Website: apple
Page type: receipt
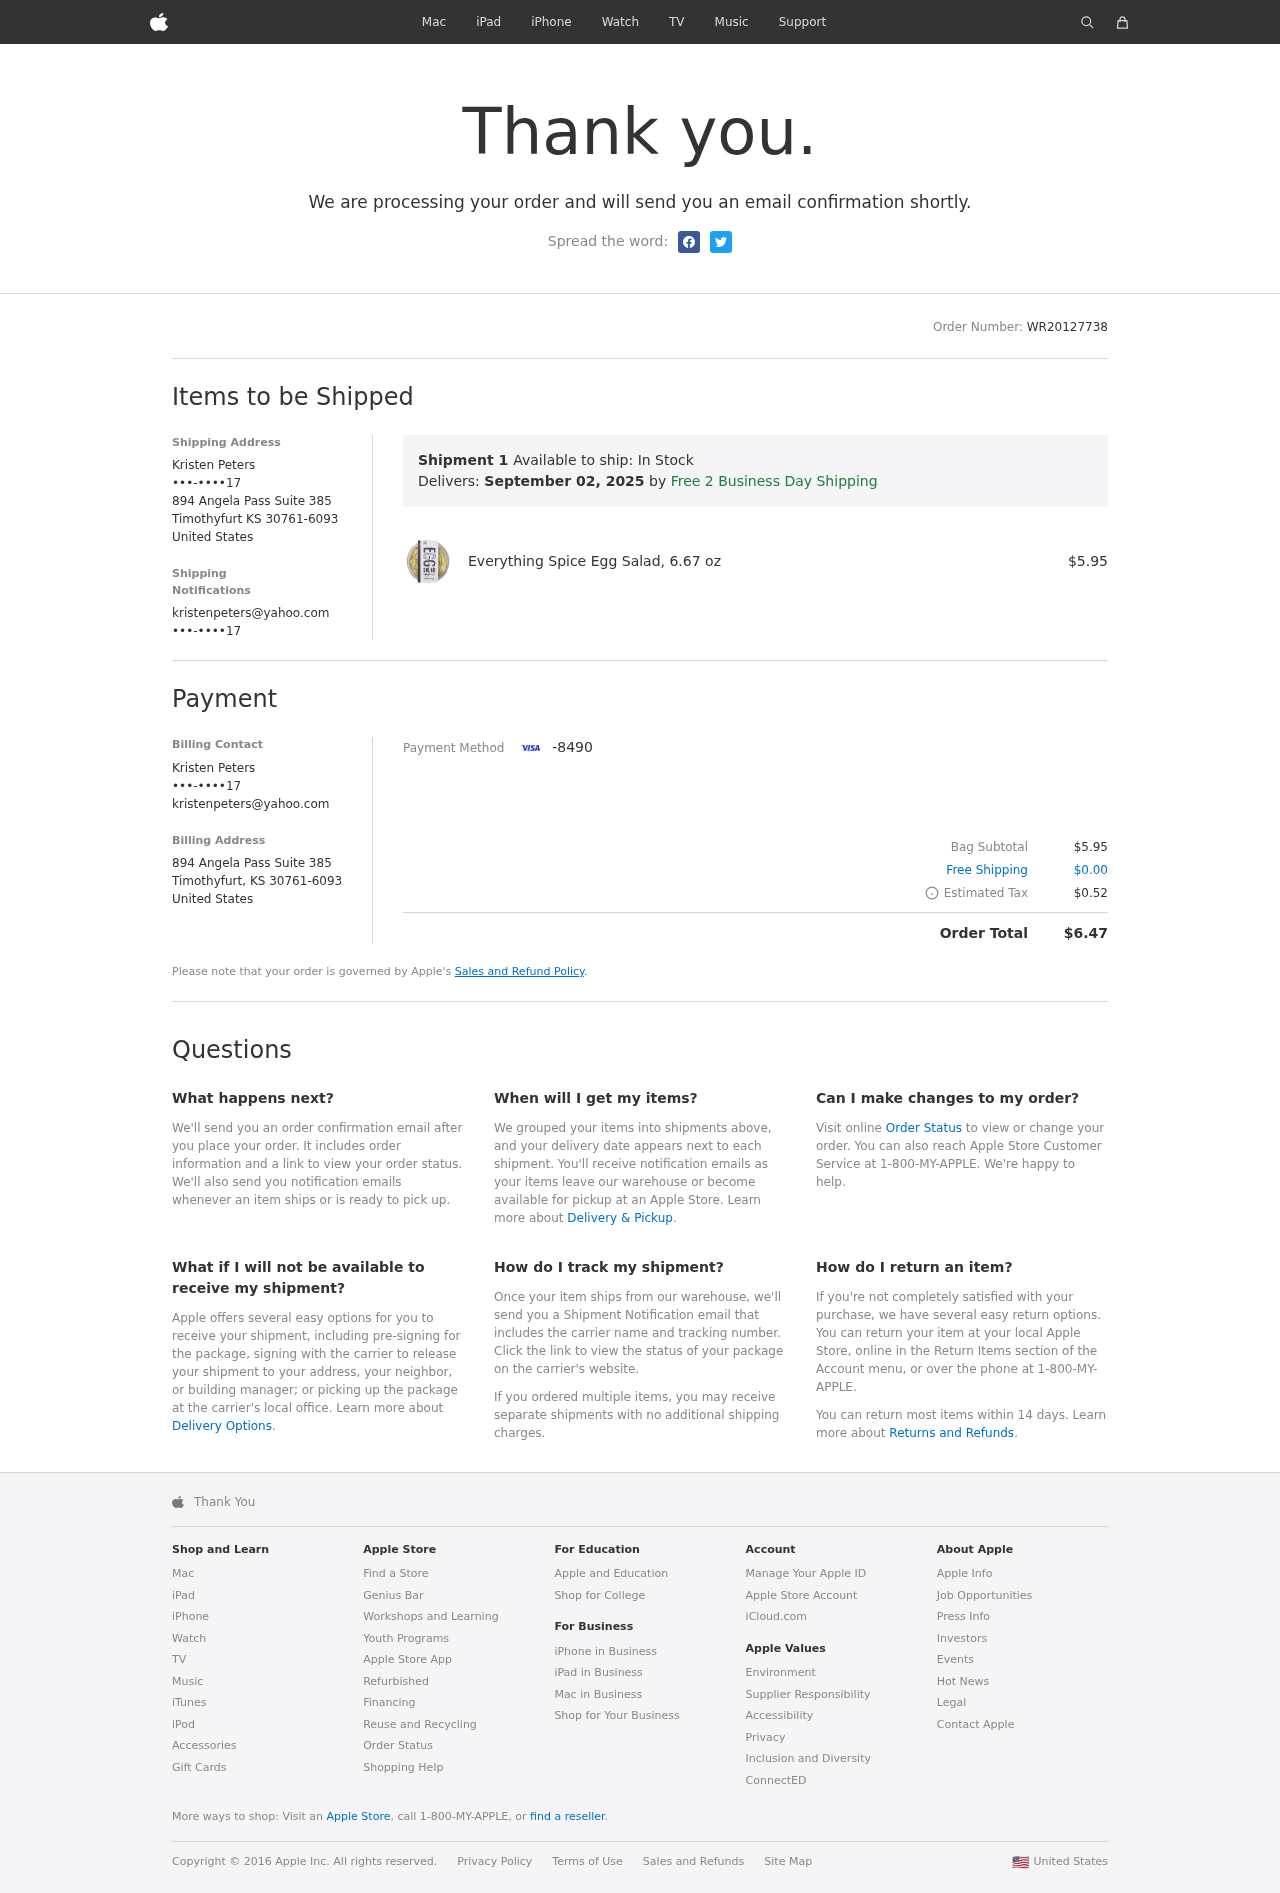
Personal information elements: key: PII_CARD_LAST4
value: -8490
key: PII_CITY
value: Timothyfurt
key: PII_COUNTRY
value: United States
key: PII_EMAIL
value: kristenpeters@yahoo.com
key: PII_EMAIL2
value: kristenpeters@yahoo.com
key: PII_FULLNAME
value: Kristen Peters
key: PII_FULLNAME2
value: Kristen Peters
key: PII_PHONE
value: •••-••••17
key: PII_PHONE2
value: •••-••••17
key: PII_PHONE3
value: •••-••••17
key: PII_POSTCODE_FULL
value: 30761-6093
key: PII_STATE_ABBR
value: KS
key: PII_STREET
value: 894 Angela Pass Suite 385
Product elements: key: PRODUCT1_NAME
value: Everything Spice Egg Salad, 6.67 oz
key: PRODUCT1_PRICE
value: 5.95
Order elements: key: ORDER_ID
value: WR20127738
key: ORDER_DELIVERY_DATE
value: September 02, 2025
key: ORDER_SUBTOTAL
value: $5.95
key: ORDER_SHIPPING_COST
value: $0.00
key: ORDER_TAX
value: $0.52
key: ORDER_TOTAL
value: $6.47